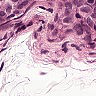
Metastatic tissue present: yes